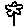
Label: flower